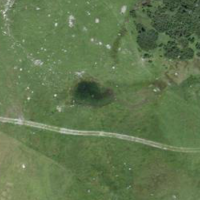
EUNIS habitat code: 26
Species observed at this site:
Erebia epiphron